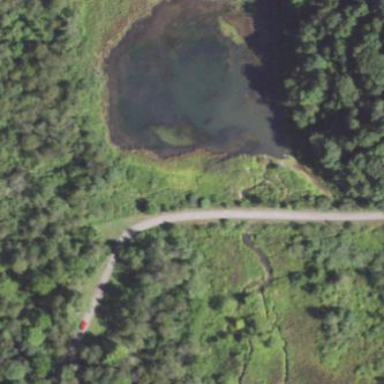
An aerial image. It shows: Reservoir.